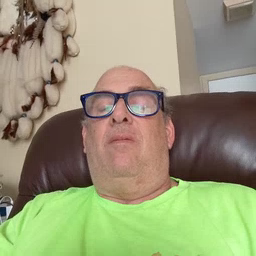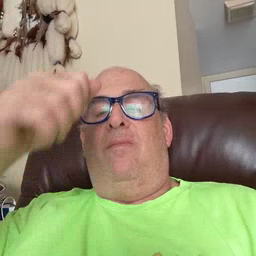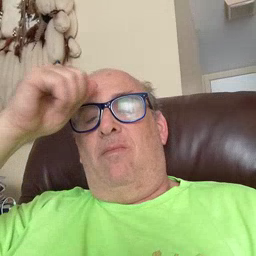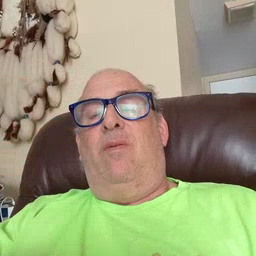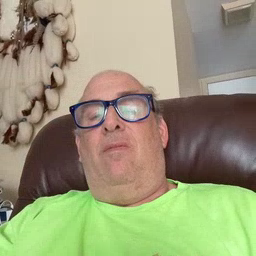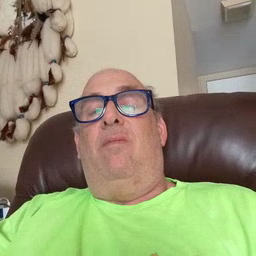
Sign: brother